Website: bh-photo
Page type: address-validator
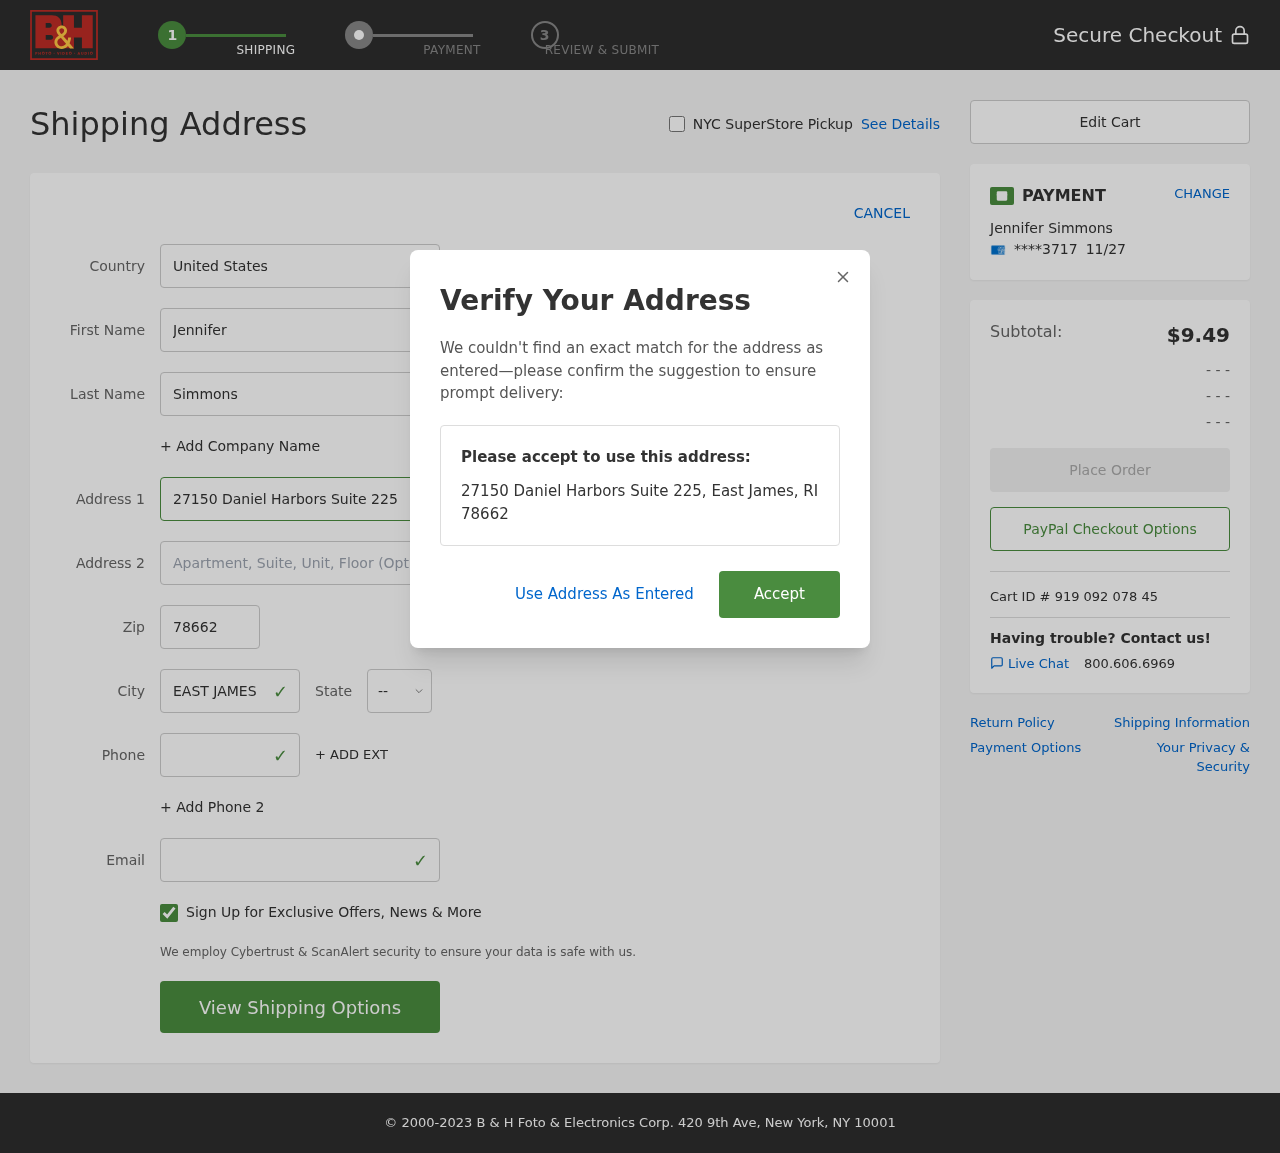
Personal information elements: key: PII_CARD_EXPIRY
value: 11/27
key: PII_CARD_LAST4
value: ****3717
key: PII_CITY
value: East James
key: PII_COUNTRY
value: United States
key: PII_EMAIL
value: jennifer.simmons@gmail.com
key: PII_FIRSTNAME
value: Jennifer
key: PII_FULLNAME
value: Jennifer Simmons
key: PII_LASTNAME
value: Simmons
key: PII_PHONE
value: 5787972341
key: PII_POSTCODE
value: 78662
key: PII_STATE_ABBR
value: RI
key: PII_STREET
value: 27150 Daniel Harbors Suite 225
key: PII_CITY_STATE_ZIP
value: East James, RI 78662
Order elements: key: ORDER_SUBTOTAL
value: $9.49
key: ORDER_ID
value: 919 092 078 45